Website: bh-photo
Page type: customer-info-address
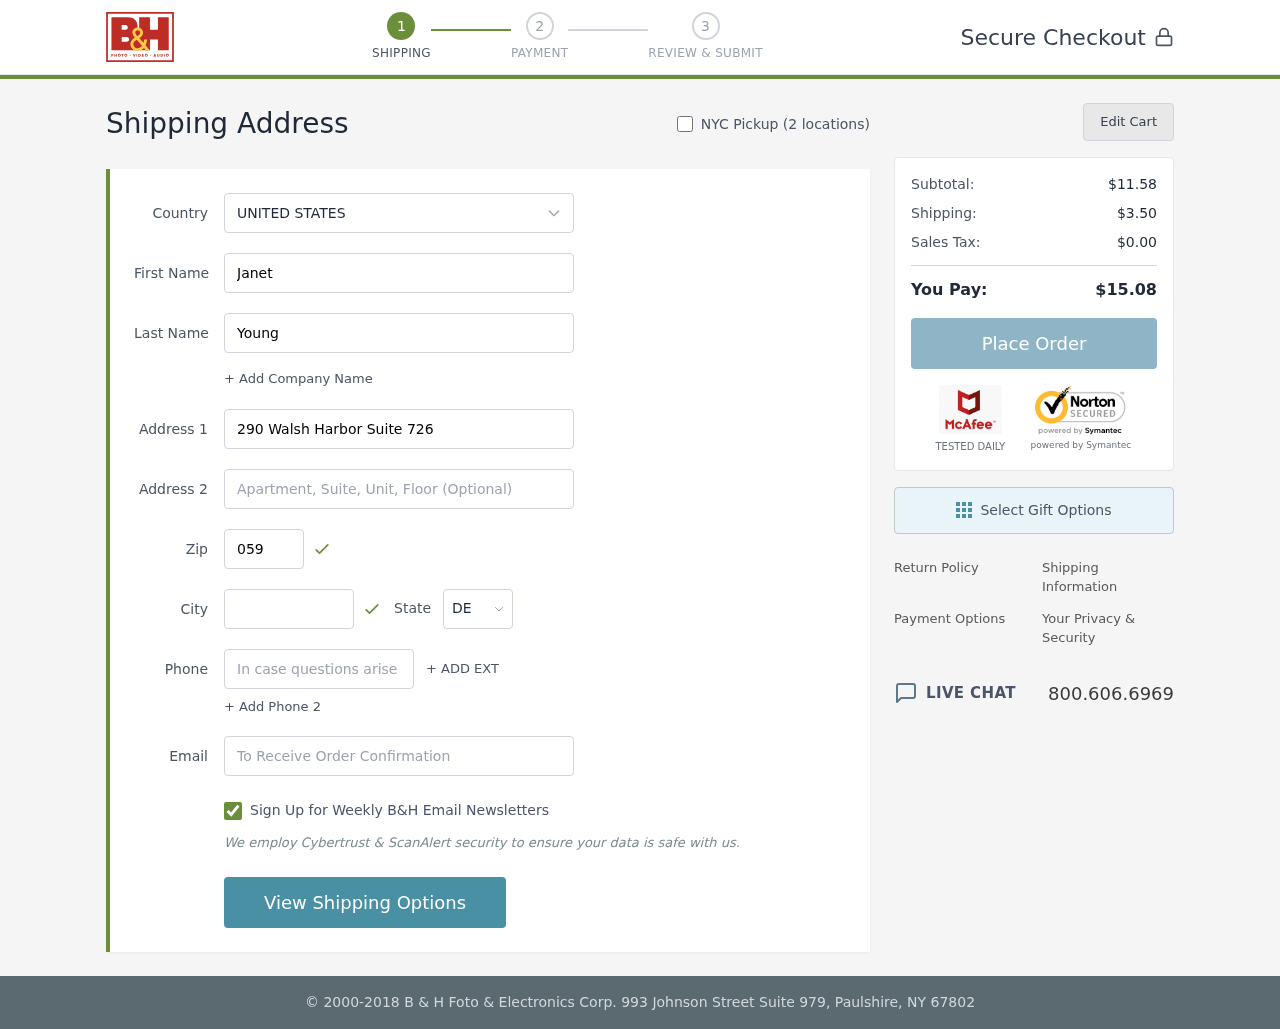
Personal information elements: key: PII_CITY
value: South Michelle
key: PII_COUNTRY
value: United States
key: PII_EMAIL
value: janetyoung@hotmail.com
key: PII_FIRSTNAME
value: Janet
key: PII_LASTNAME
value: Young
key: PII_PHONE
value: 9454381546
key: PII_POSTCODE
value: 05981
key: PII_STATE_ABBR
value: DE
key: PII_STREET
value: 290 Walsh Harbor Suite 726
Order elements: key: ORDER_SUBTOTAL
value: $11.58
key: ORDER_SHIPPING_COST
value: $3.50
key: ORDER_TAX
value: $0.00
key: ORDER_TOTAL
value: $15.08